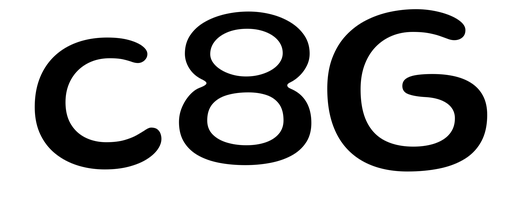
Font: Gluten_Regular